Question:
I have 'List<object>' that seems above, I want to convert it to 'List<string>'.
How can I convert it ?
I need 'List<string>' that has 6 items (11:00,13:45,.... etc)
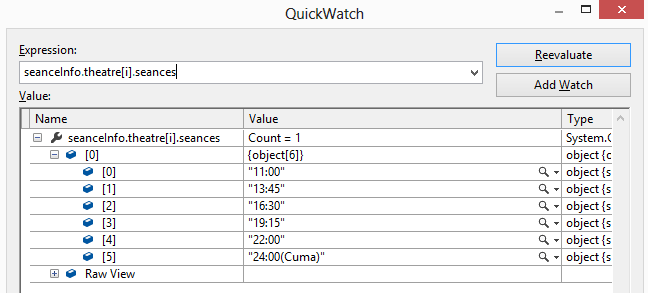
Answer: '''
var mylist = myObjectList.ConvertAll(x => x.ToString());
'''
'''
var mylist = myObjectList.ConvertAll(x => Convert.ToString(x));
'''
thanks Scott Chamberlain
To get first array of objects
'''
var mylist = (myObjectList.First() as object[]).ToList()
.ConvertAll(x=>Convert.ToString(x));
'''
To add rest to the list.
'''
mylist.AddRange(mylist.GetRange(1,myObjectList.Count-2).ConvertAll(x=>Convert.ToString(x)));
'''